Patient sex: M
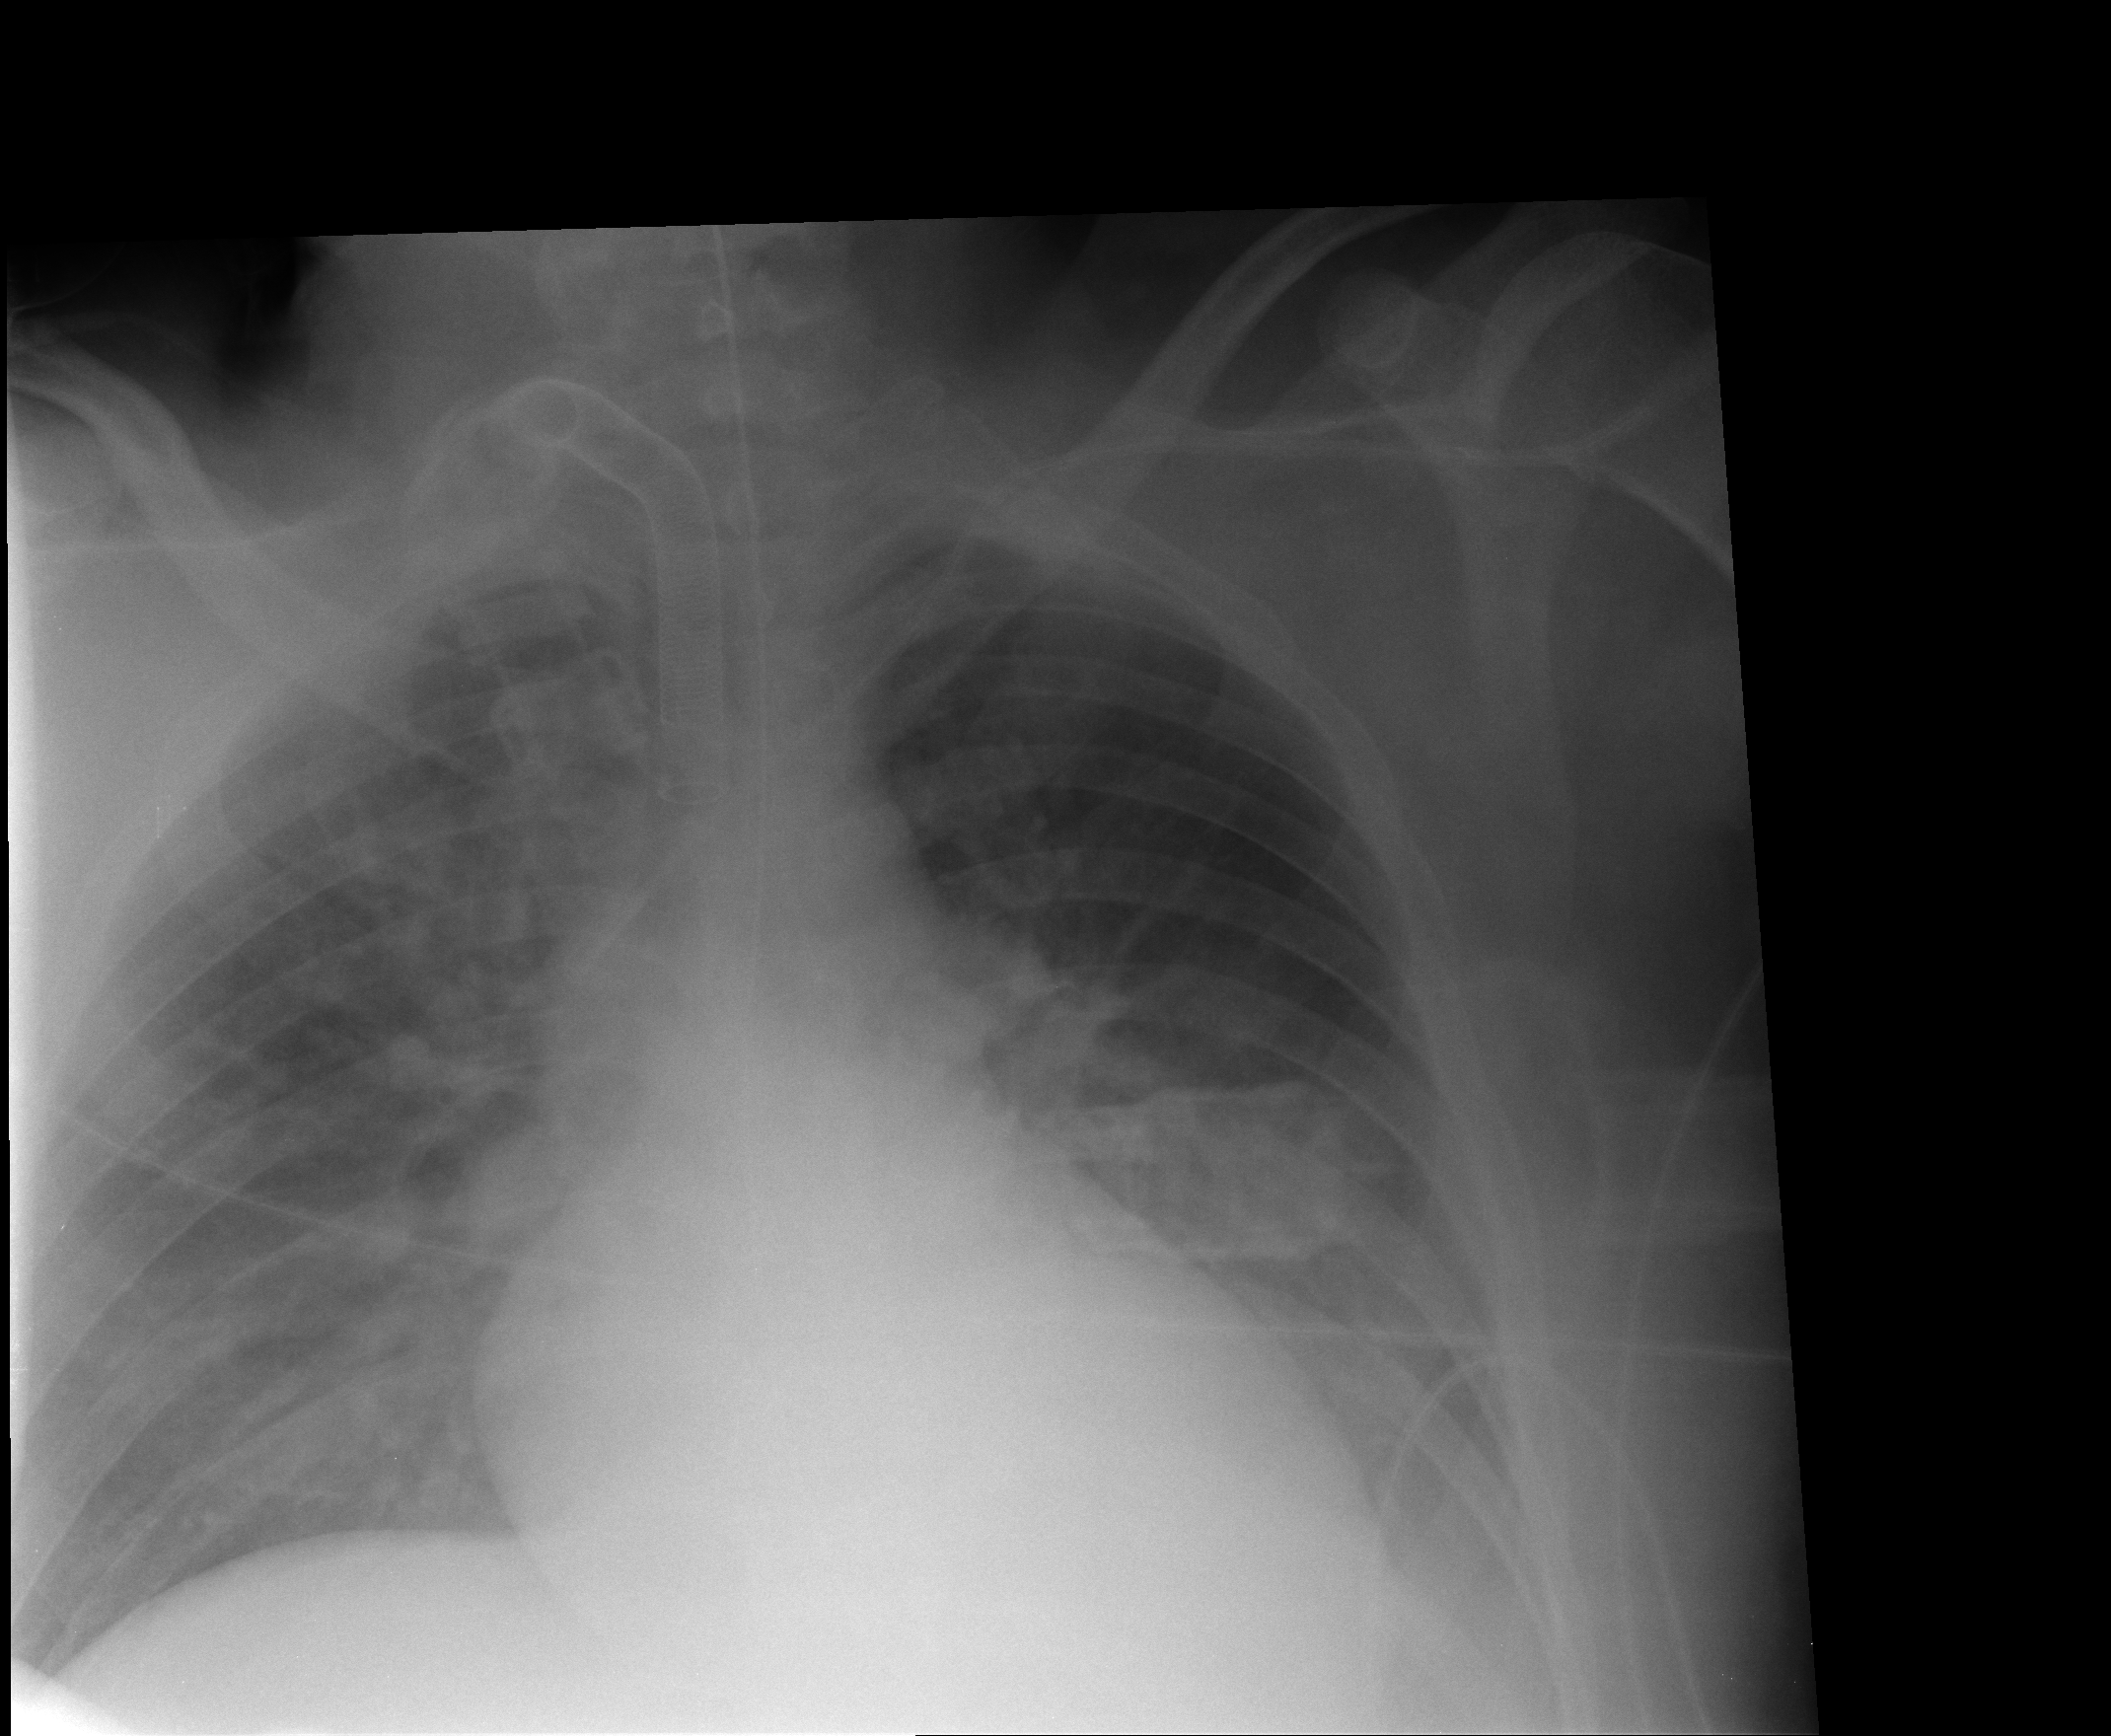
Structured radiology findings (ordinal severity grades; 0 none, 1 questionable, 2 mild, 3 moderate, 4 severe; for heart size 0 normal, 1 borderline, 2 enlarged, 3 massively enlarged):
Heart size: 2
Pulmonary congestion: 2
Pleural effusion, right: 2
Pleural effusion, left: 2
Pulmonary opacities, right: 2
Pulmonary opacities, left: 2
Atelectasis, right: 2
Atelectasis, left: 2